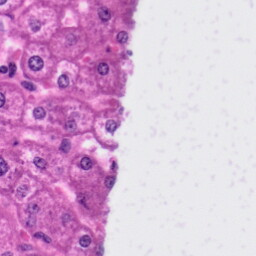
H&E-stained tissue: Liver